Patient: sex M, age 66
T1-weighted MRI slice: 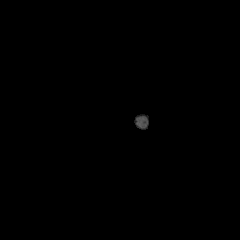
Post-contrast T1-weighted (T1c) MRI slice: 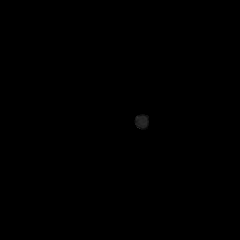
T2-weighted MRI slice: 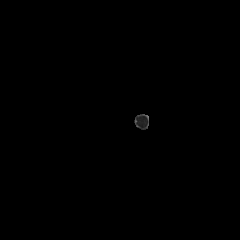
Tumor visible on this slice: no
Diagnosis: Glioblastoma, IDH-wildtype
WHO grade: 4